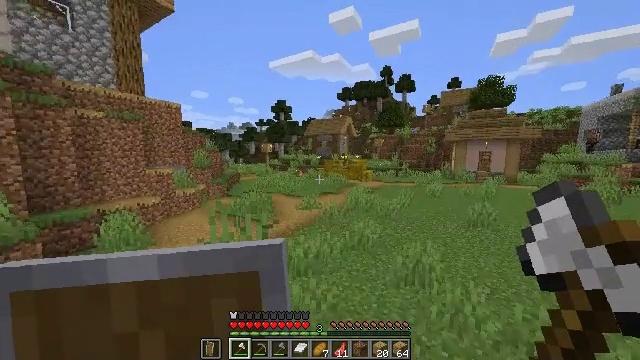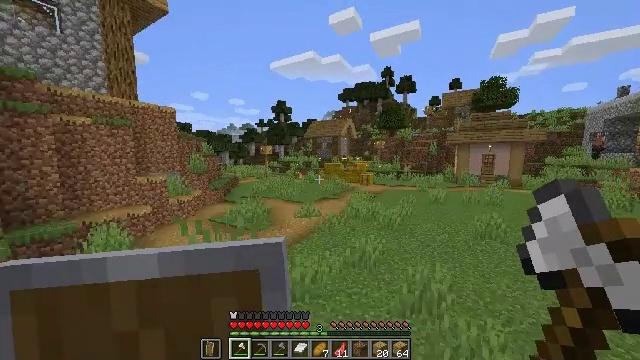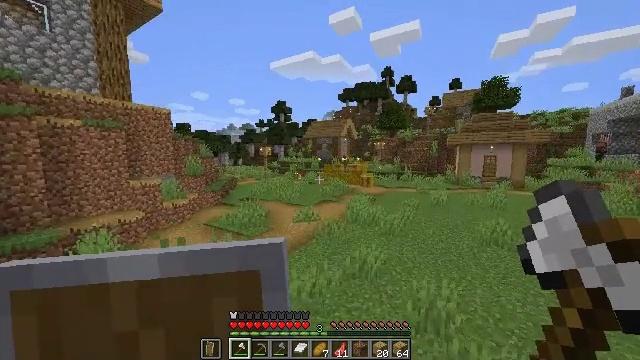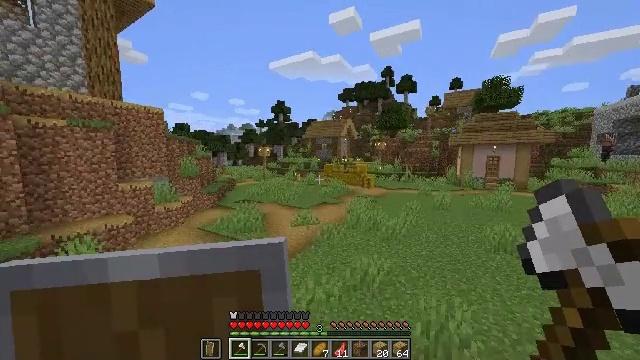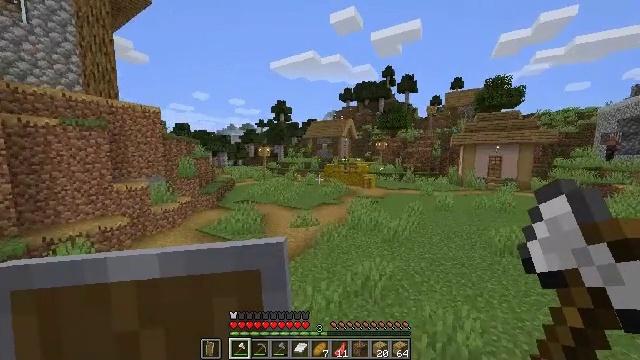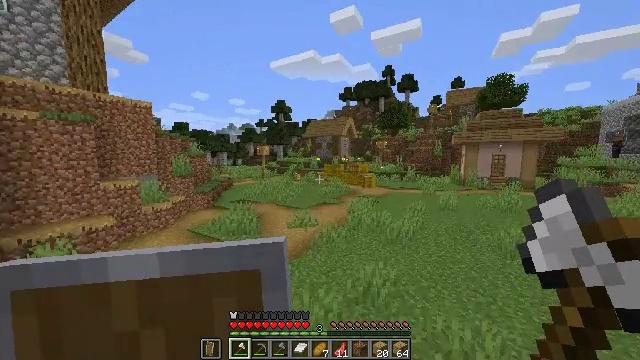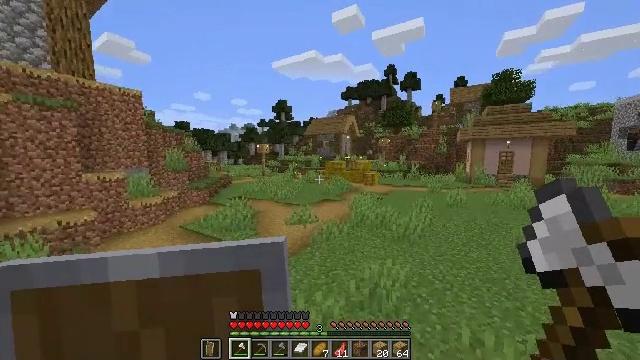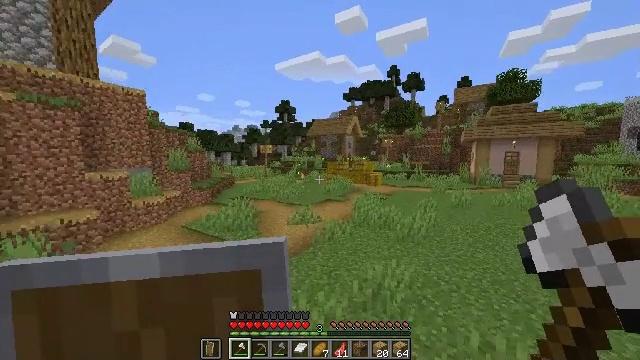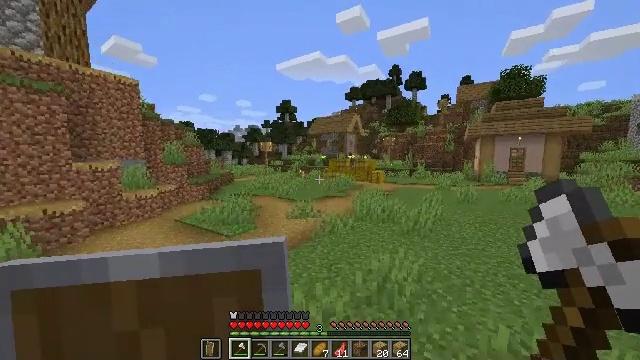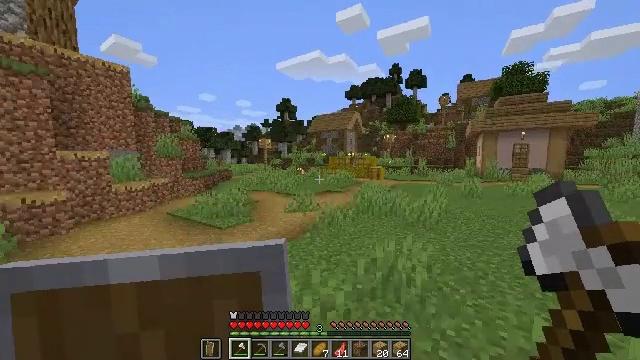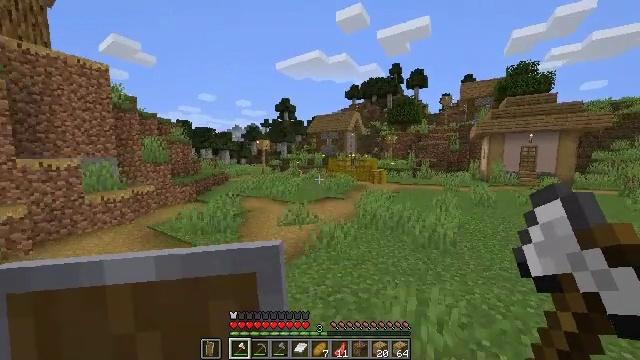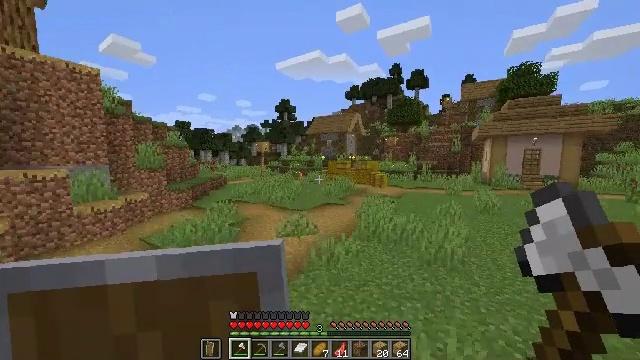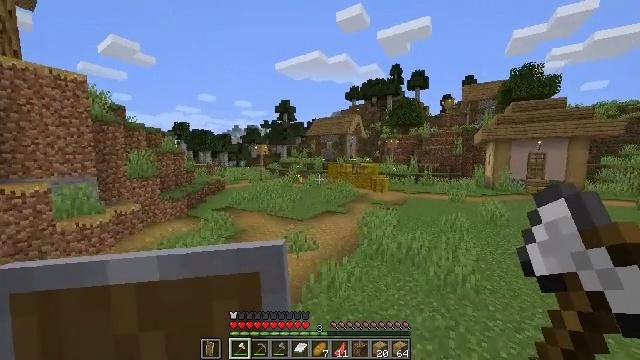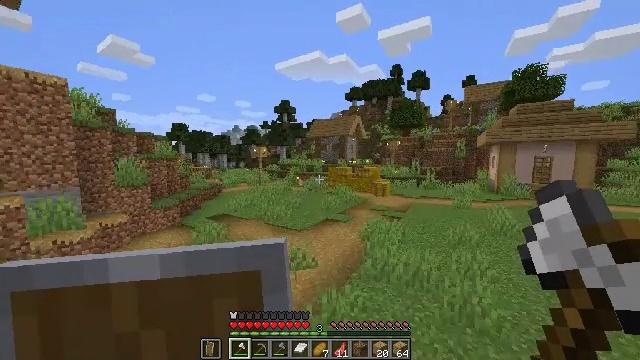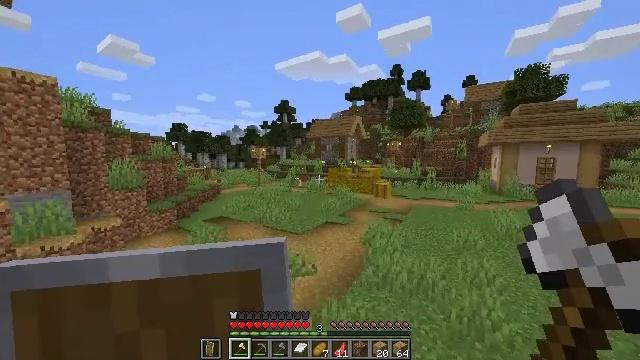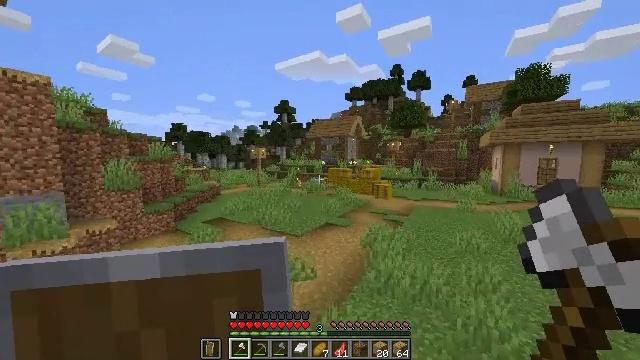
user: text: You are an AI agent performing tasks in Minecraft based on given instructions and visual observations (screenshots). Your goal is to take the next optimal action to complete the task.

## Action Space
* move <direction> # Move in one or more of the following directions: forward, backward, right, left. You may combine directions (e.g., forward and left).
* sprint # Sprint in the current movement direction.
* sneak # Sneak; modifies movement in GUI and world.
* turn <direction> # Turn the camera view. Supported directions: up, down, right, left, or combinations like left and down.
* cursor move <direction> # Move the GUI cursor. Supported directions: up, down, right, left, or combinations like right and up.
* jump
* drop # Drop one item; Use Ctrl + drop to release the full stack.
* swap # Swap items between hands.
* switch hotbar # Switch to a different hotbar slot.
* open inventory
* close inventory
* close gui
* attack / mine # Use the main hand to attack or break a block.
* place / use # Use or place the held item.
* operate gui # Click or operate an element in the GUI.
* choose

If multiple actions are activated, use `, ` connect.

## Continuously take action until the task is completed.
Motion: motion action
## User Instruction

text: Mine the composter block.
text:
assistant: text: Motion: move forward, sprint, jump
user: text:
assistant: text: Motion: move forward, sprint, jump
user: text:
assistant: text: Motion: move forward, sprint, jump
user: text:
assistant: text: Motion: move forward, sprint, jump
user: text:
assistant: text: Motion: move forward, sprint, jump
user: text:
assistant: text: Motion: move forward, sprint, jump
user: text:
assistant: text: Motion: move forward, sprint, jump
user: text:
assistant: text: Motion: move forward, sprint, jump
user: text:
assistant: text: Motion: move forward, sprint, jump
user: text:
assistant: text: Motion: move forward, sprint, jump
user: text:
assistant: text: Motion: move forward, sprint, jump
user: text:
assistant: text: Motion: move forward, sprint, jump
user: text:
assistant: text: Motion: move forward, sprint, jump
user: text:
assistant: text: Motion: move forward, sprint, jump
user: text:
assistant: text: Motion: move forward, sprint, jump
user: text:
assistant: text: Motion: move forward, sprint, jump
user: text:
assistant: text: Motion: move forward, sprint, jump
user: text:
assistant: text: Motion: move forward, sprint, jump
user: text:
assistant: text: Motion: move forward, sprint, jump
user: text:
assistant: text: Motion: move forward, sprint, jump
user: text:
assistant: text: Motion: move forward, sprint, jump
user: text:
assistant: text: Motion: move forward, sprint, turn left and down, jump
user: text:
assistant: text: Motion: move forward, sprint, jump
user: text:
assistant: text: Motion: move forward, sprint, jump
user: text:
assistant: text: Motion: move forward, sprint, jump
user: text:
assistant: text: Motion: move forward, sprint, turn left, jump
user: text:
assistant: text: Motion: move forward and move right, sprint, turn left, jump
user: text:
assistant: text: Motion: move forward and move right, sprint, turn left, jump
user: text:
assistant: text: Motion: move forward and move right, sprint, jump
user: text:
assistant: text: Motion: move forward and move right, sprint, jump